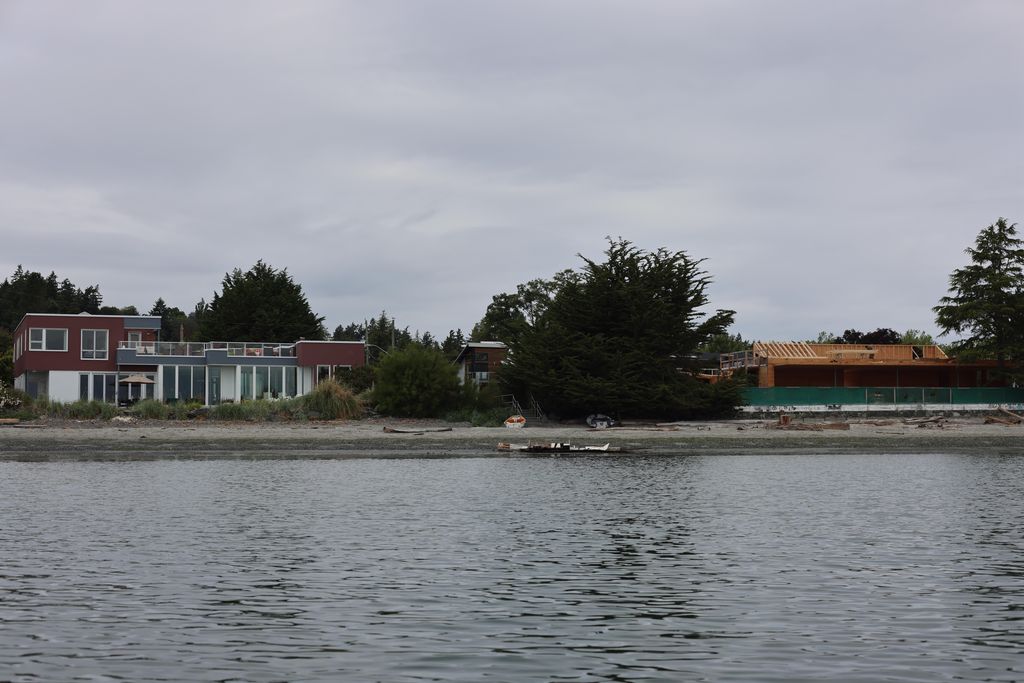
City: victoria